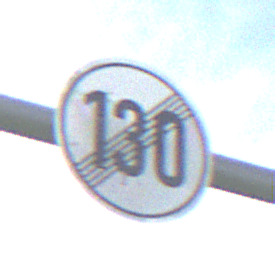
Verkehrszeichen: EndeGeschwindigkeit130
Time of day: Midday
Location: Outdoor (Nature)
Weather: PartlyCloudy
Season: NotSpecified
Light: Natural